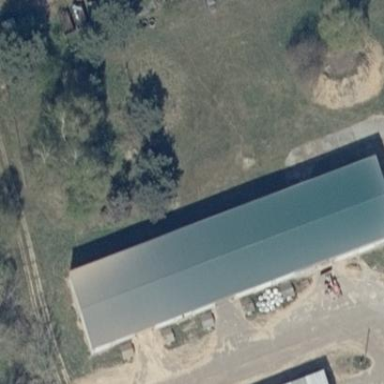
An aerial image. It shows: Gabled farm auxiliary building with grey roof. The roof is oriented along the structure. The building itself is light grey in color.